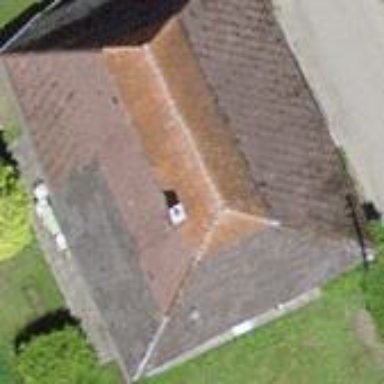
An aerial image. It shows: Farm building.